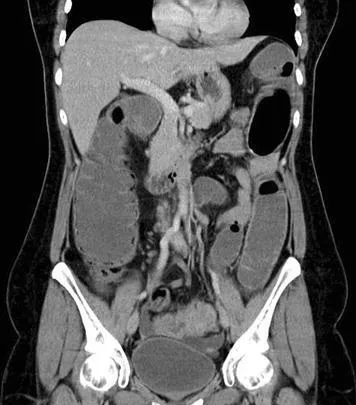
CT images demonstrating thick sigmoid colon with large bowel obstruction and left ovarian cyst.
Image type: radiology (ct)